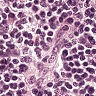
Metastatic tissue present: no